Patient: sex M, age 64
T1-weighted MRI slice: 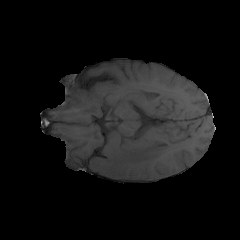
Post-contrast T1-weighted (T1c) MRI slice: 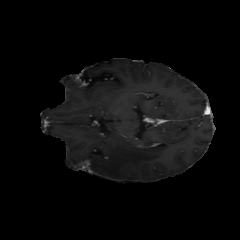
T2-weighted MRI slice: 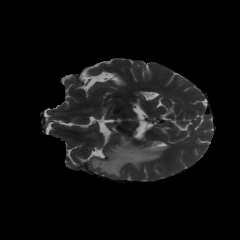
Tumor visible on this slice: yes
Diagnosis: Glioblastoma, IDH-wildtype
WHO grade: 4